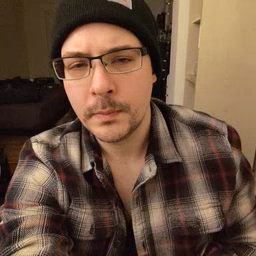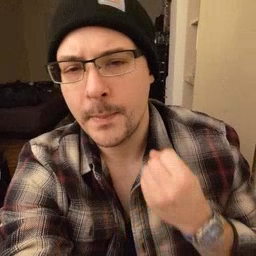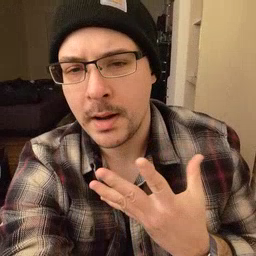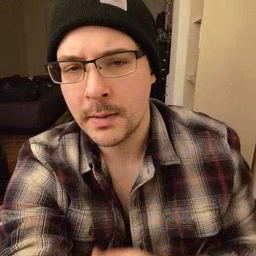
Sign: many